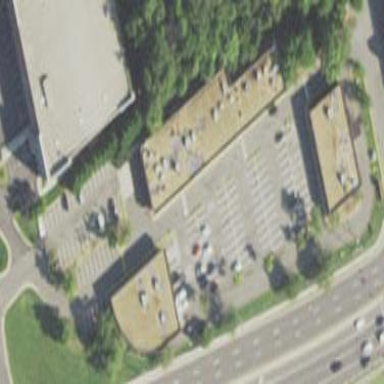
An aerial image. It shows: Retail area.